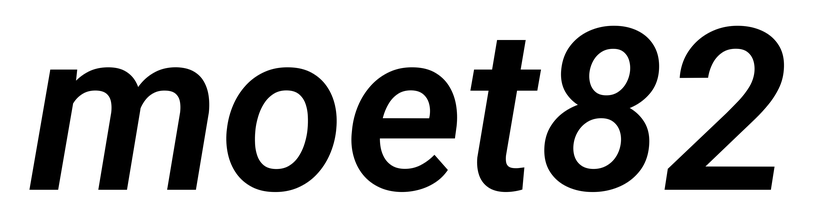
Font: Roboto-Italic_SemiBold_Italic